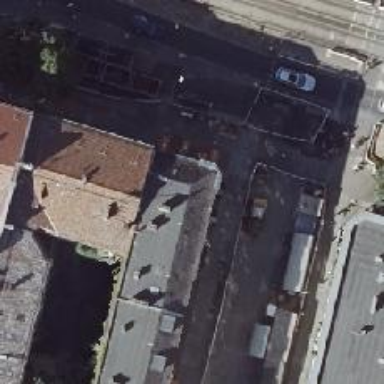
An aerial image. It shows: Pub.